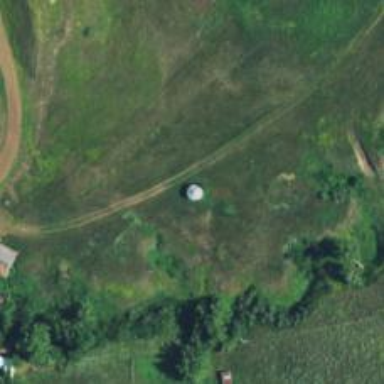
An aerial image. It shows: Silo.